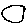
Label: circle